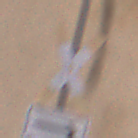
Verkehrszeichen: Andreaskreuz
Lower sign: RichtungsangabeDurchPfeile4
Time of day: Midday
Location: Outdoor (Urban)
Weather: Overcast
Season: NotSpecified
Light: Natural